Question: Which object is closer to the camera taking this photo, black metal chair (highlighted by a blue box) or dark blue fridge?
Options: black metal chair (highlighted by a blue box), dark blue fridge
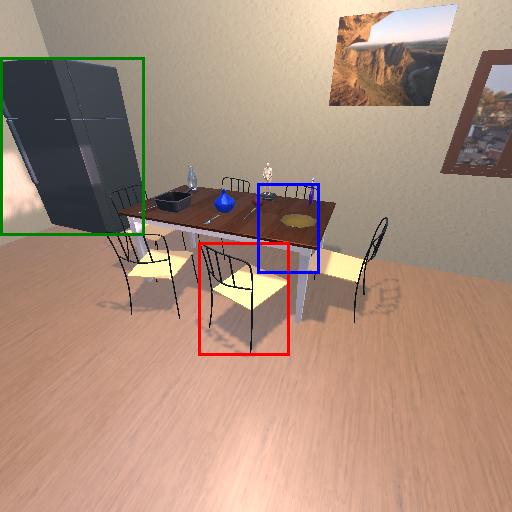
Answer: black metal chair (highlighted by a blue box)